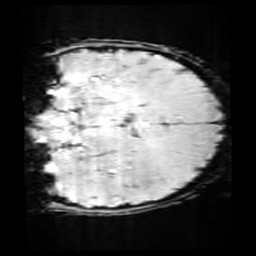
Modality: SWI
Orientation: coronal
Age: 9
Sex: female
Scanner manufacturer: siemens
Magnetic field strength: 3 T
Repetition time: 0.027 s
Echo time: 0.02 s